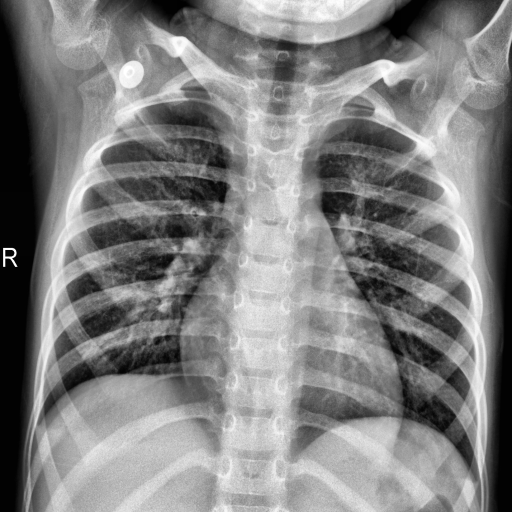
Finding: NORMAL